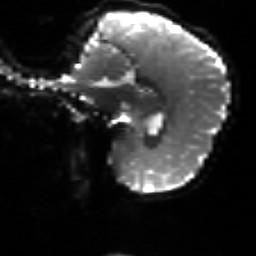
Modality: sbref
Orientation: sagittal
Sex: male
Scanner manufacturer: siemens
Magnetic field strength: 3 T
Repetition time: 5 s
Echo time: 0.071 s